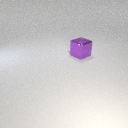
large purple metal cube